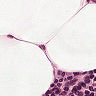
Metastatic tissue present: no